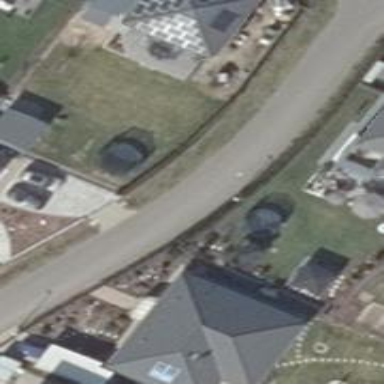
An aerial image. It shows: Asphalt road in residential area.